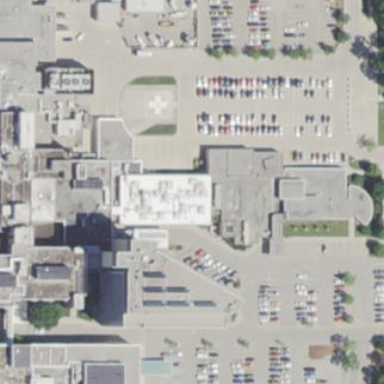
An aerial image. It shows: Hospital building.